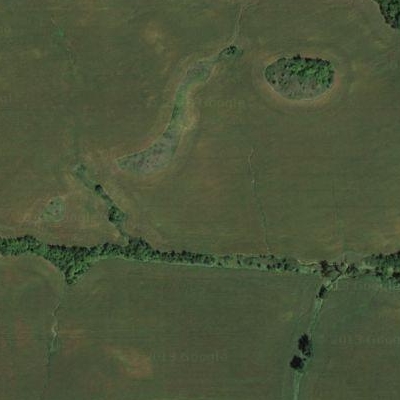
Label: Grass